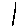
Label: line